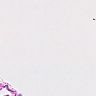
Metastatic tissue present: no